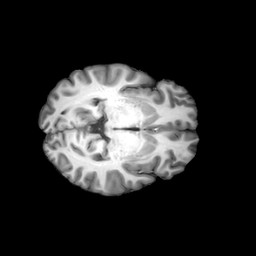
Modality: T1w
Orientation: axial
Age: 44
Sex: female
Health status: ill